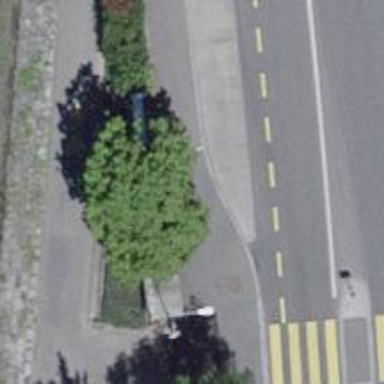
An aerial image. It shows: Platform for public transport on the road.